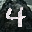
Label: 4